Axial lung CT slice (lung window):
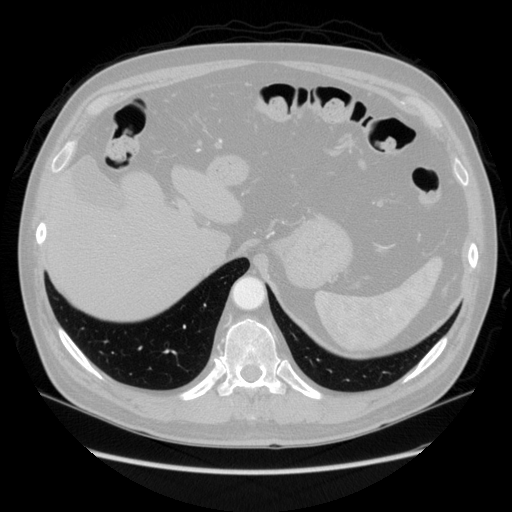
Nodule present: no